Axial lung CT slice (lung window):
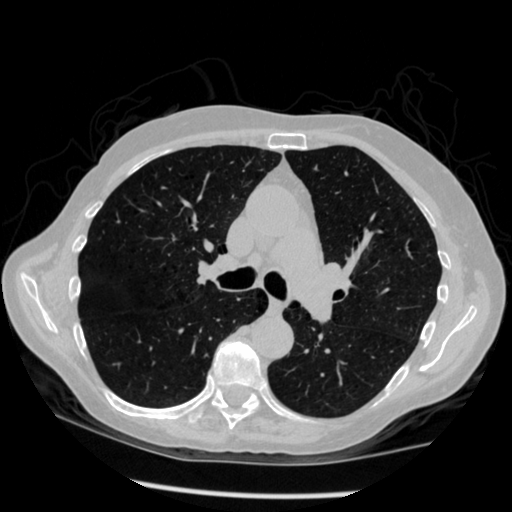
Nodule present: no